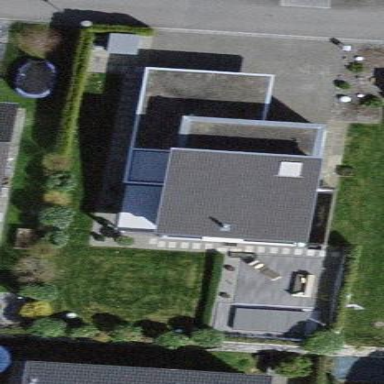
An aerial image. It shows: Simple and straightforward house.